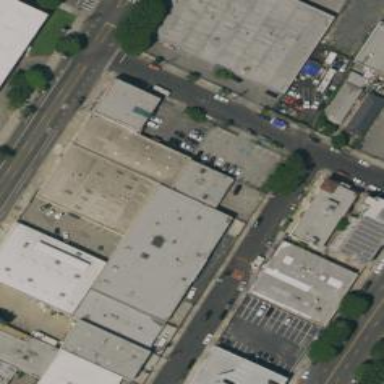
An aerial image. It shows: Warehouse.